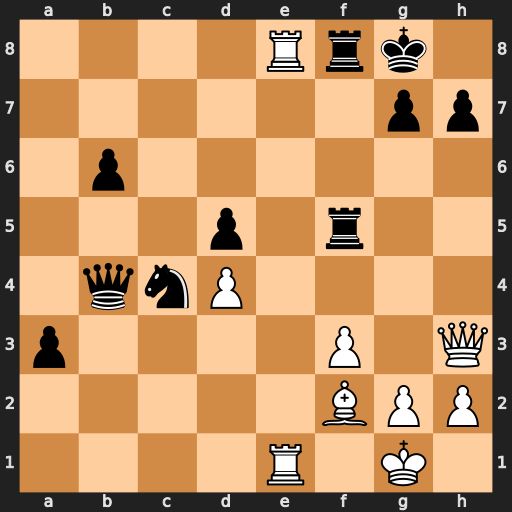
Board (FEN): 4Rrk1/6pp/1p6/3p1r2/1qnP4/p4P1Q/5BPP/4R1K1
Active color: w
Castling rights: -
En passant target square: -
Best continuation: Qxf5 Qxe1+ Bxe1